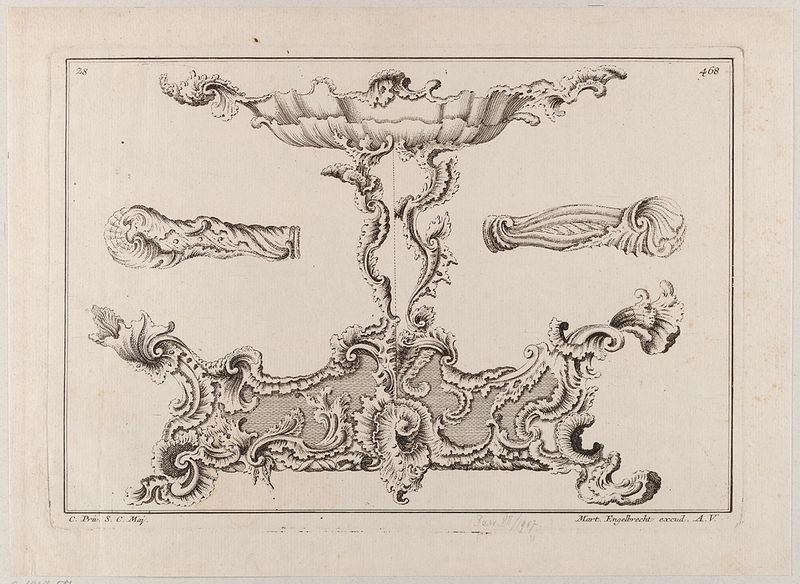
Titel: Ein Tischaufsatz
Künstler: Martin Engelbrecht
Standort: Hamburg
Institution: Museum für Kunst und Gewerbe Hamburg
Schlagwörter: barock, rokoko, grafik, graphik, tischdekoration, fotografie, photographie, druckgraphik, druckgrafik, radierung, kunstgewerbe, kunsthandwerk, rocaille, tischaufsatz, style, reproduktionen, barockzeit, barockzeitalter, industriedesign, druckerzeugnisse, muschelwerk, ornamentstich